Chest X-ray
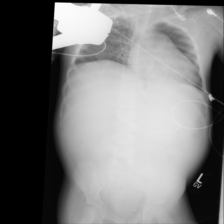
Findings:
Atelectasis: positive
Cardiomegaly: negative
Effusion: negative
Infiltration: positive
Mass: negative
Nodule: negative
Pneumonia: negative
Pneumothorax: negative
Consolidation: negative
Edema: negative
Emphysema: negative
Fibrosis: negative
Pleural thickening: negative
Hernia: negative